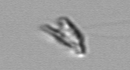
Label: Chrysochromulina_lanceolata